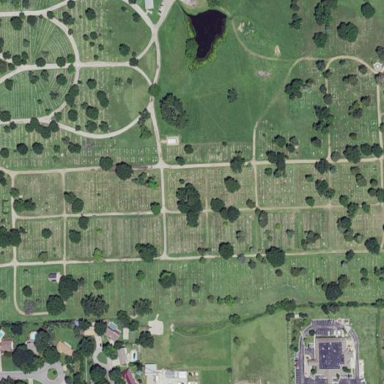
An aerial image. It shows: Cemetery.